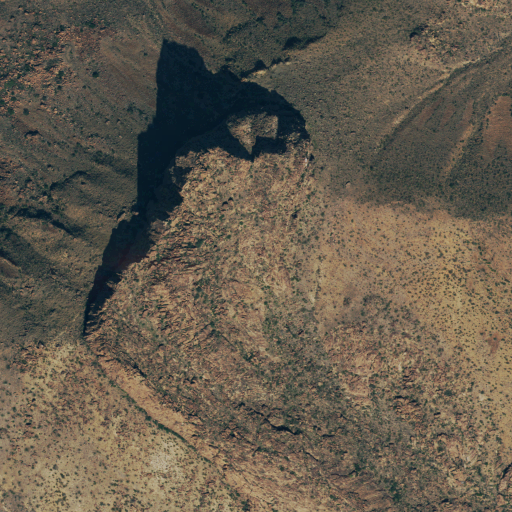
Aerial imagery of mountain in Texas named Croton Peak containing only shrub